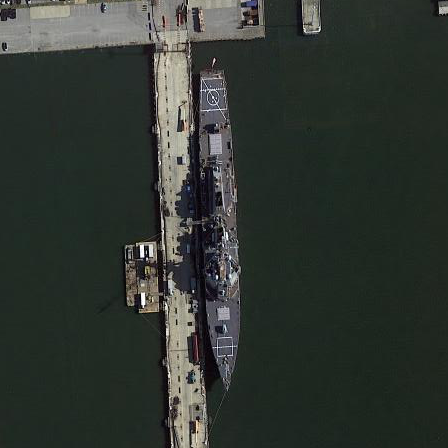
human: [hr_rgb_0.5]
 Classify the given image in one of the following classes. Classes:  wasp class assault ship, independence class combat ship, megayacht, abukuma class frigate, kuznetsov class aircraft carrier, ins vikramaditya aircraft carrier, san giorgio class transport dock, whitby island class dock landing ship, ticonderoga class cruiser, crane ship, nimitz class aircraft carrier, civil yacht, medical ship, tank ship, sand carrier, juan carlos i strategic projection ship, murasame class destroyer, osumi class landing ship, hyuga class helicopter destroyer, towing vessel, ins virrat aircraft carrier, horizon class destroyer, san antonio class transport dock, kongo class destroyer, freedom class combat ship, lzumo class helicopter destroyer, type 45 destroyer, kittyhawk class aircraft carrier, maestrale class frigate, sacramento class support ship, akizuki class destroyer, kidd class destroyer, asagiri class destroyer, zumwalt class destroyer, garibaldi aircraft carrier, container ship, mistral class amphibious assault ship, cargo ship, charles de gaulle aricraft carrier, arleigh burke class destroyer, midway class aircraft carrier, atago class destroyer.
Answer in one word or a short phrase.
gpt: Arleigh Burke class destroyer